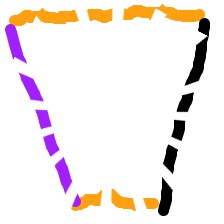
Shape: trapezoid